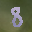
Label: 8